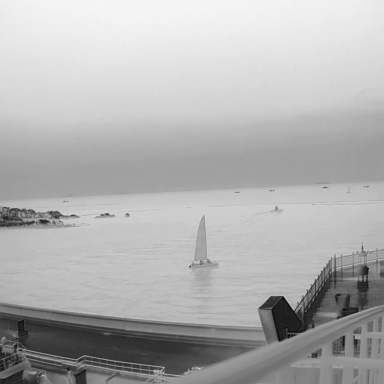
There are two sailboats in the infrared image.